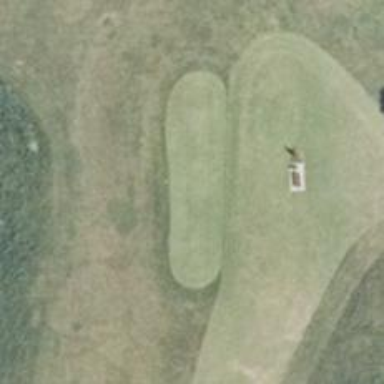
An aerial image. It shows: Golf tee.